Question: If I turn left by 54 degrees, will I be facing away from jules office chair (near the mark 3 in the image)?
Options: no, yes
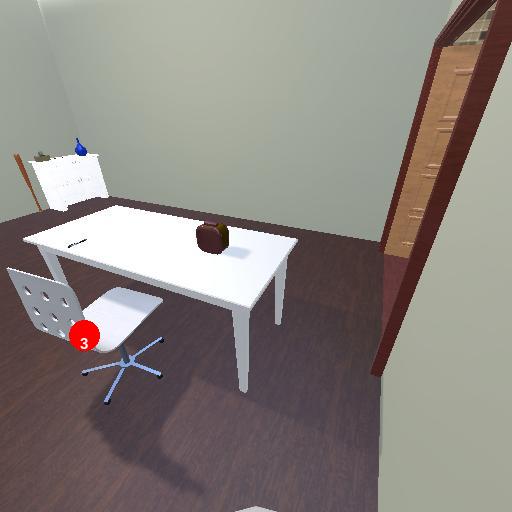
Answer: no